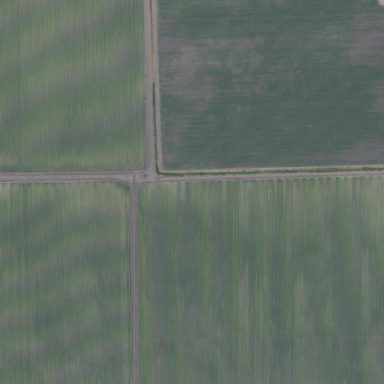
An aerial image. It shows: Farmland with fields for crop cultivation.